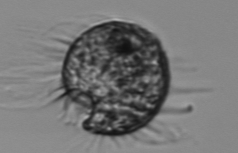
Label: Pelagostrobilidium